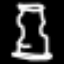
Label: hourglass